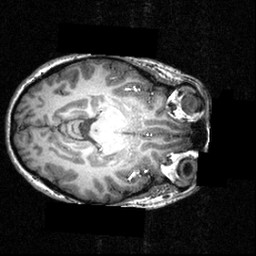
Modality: T1w
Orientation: axial
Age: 22
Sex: female
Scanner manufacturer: siemens
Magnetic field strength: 3.951 T
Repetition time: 1.5 s
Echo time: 0.00335 s